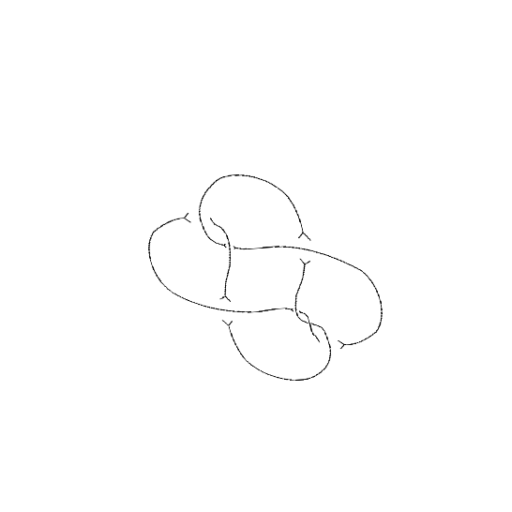
Crossing number: 7